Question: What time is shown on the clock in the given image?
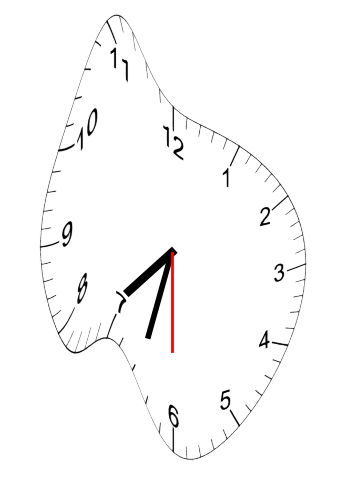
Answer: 07:32:30